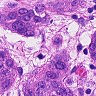
Metastatic tissue present: yes